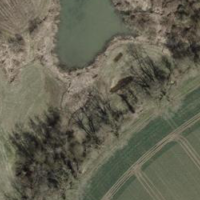
EUNIS habitat code: 24
Species observed at this site:
Phaneroptera falcata